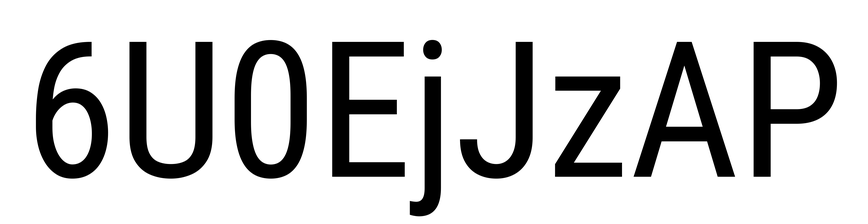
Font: Roboto_Condensed_Regular